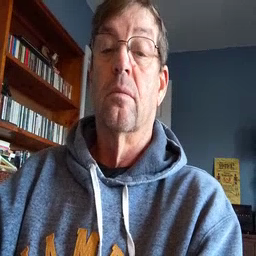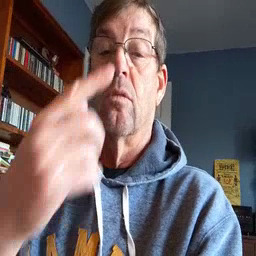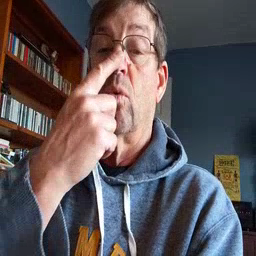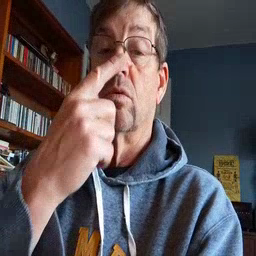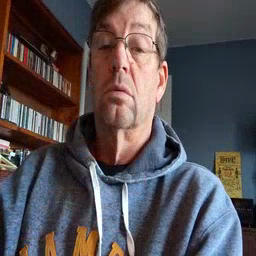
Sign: nose